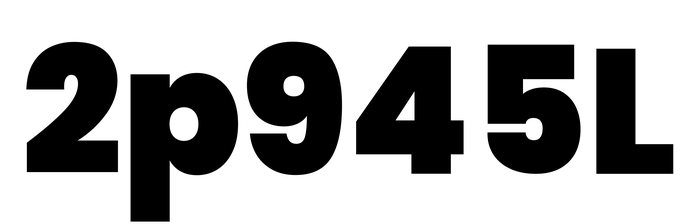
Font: Poppins-Black